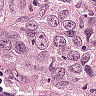
Metastatic tissue present: yes